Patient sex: F
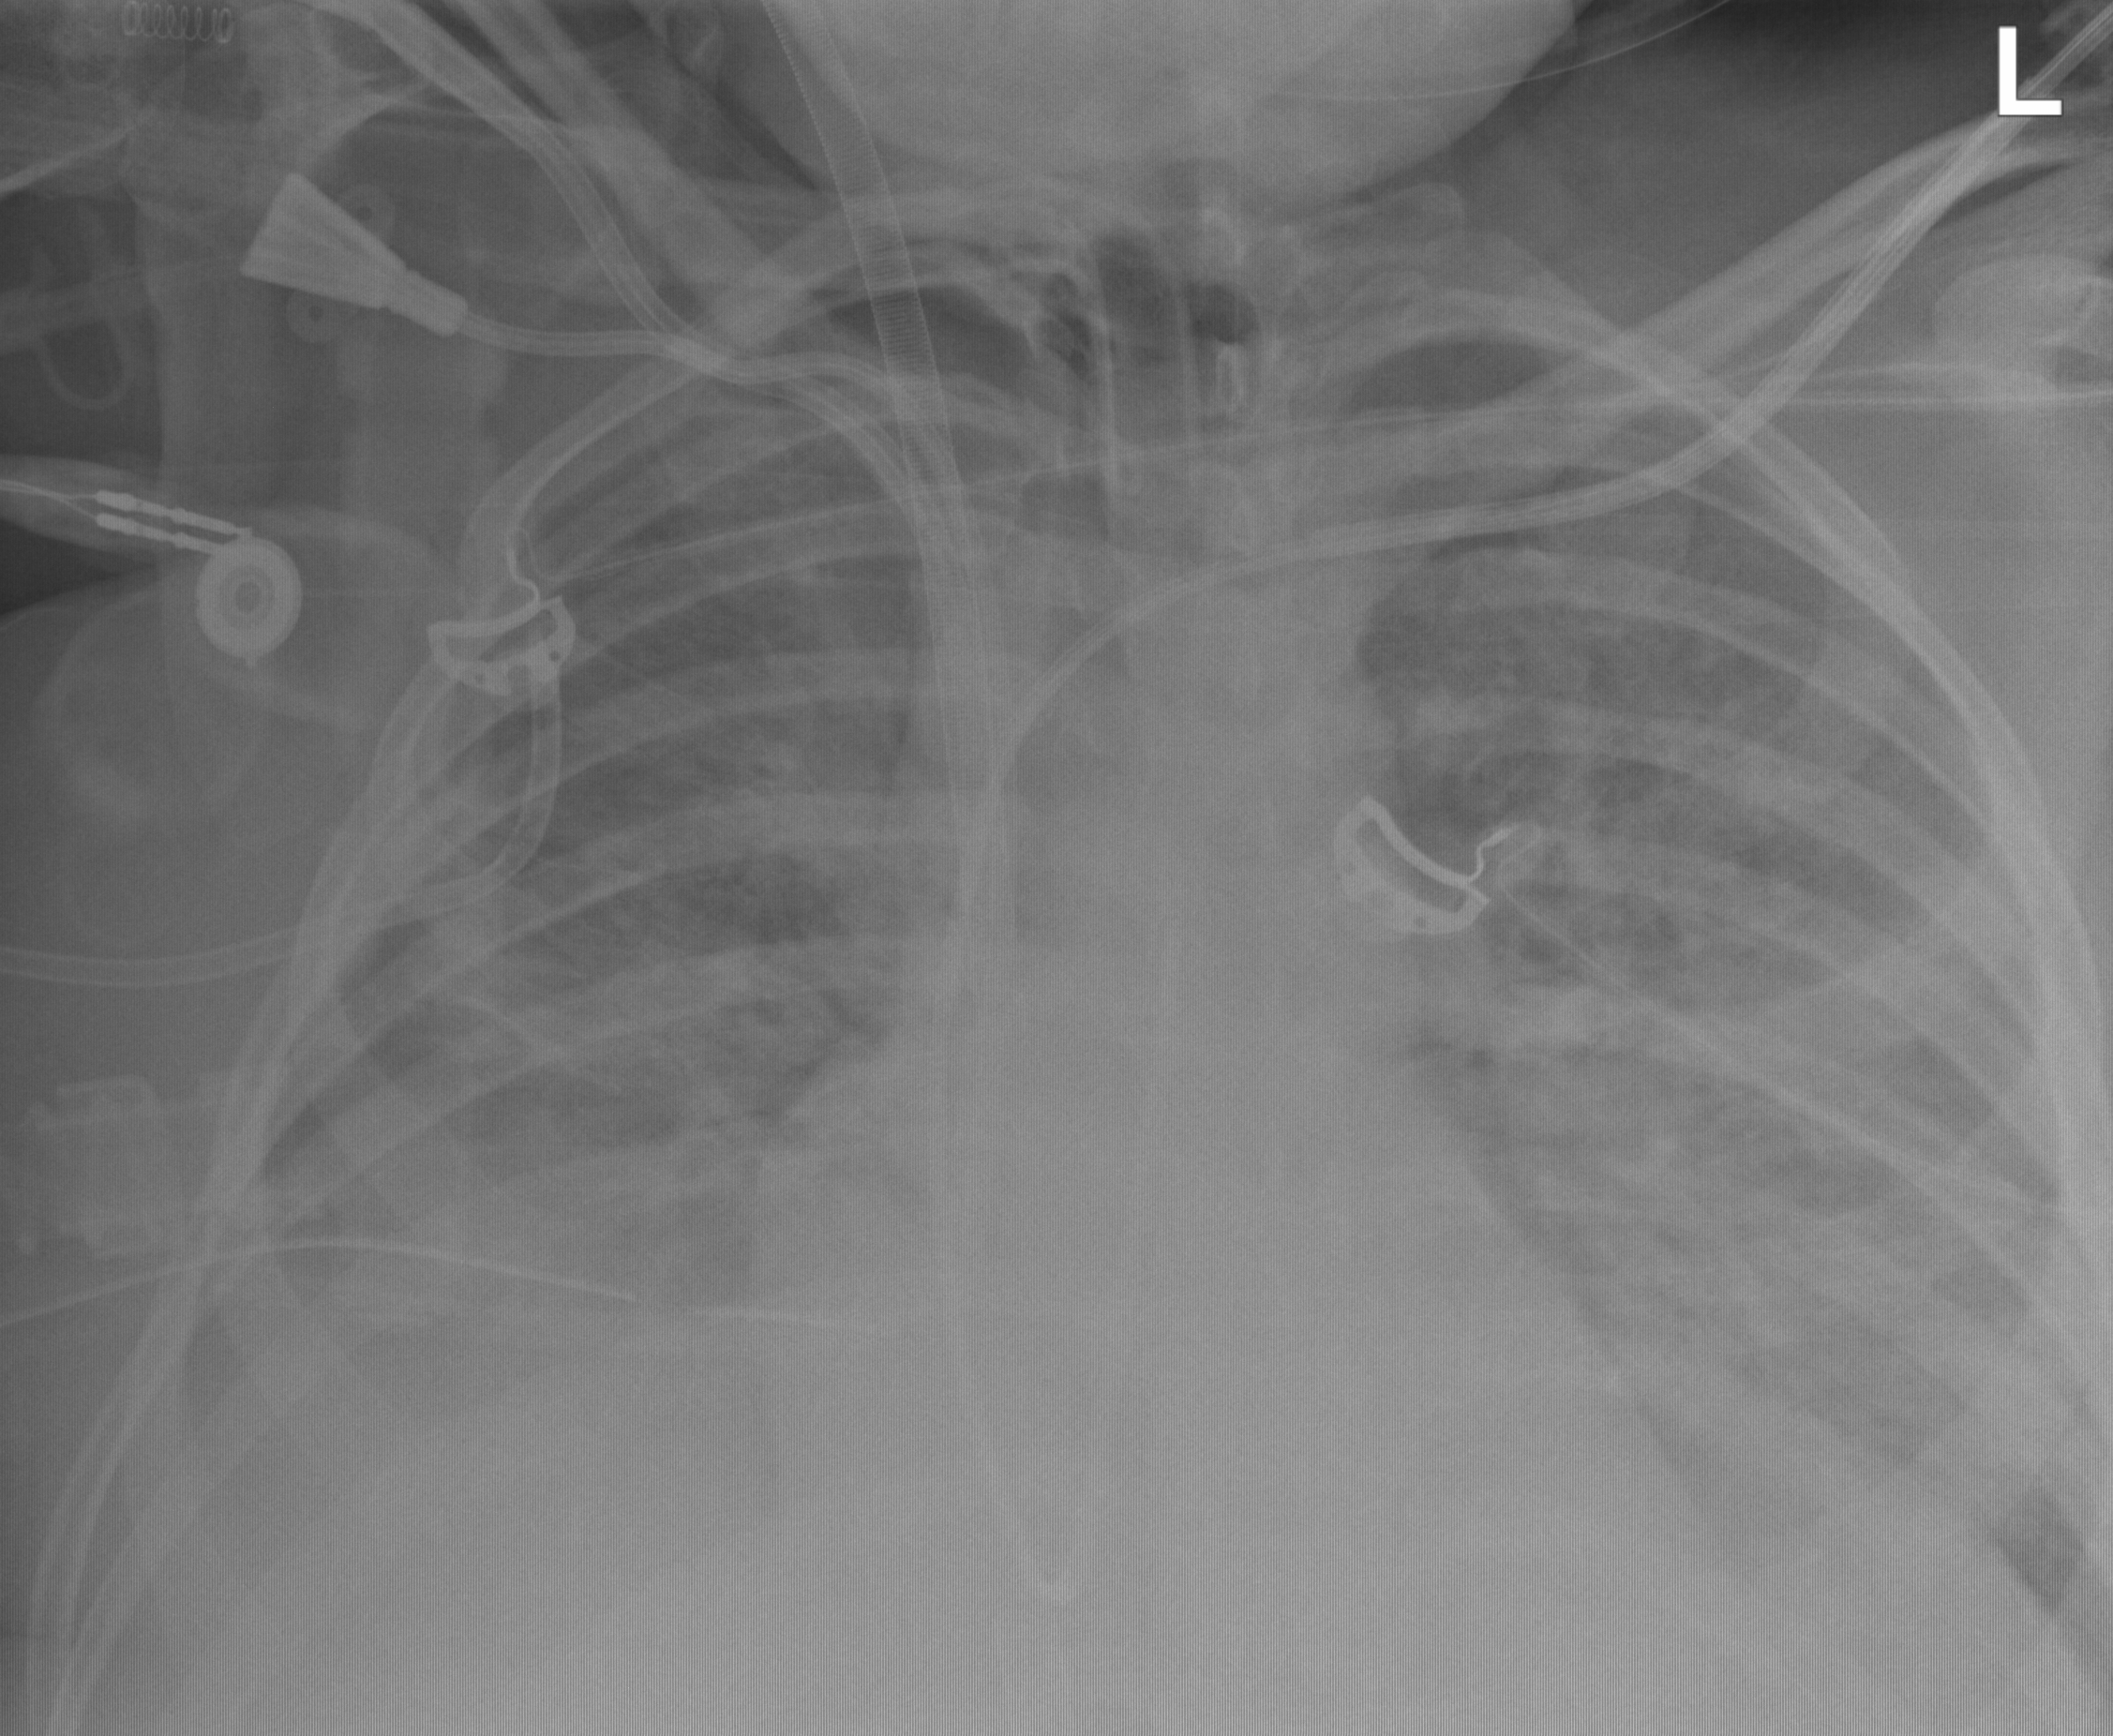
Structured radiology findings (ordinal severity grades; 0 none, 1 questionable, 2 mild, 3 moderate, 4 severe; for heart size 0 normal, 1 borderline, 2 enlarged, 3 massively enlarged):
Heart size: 0
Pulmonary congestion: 2
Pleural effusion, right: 2
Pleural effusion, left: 1
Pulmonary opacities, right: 3
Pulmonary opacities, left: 3
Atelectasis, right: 3
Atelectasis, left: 3